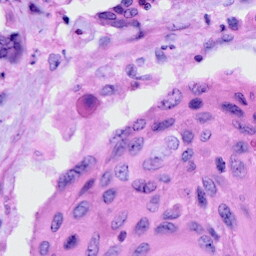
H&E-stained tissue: Cervix